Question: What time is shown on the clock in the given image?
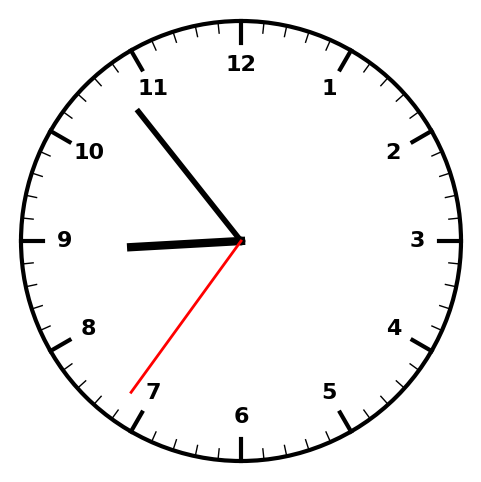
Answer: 08:53:36